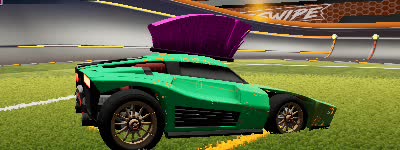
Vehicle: breakout